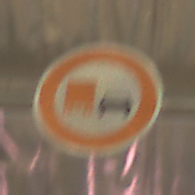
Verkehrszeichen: UeberholverbotKraftfahrzeuge
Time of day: MorningAfternoon
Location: Roofed (Special)
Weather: NotSpecified
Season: NotSpecified
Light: Artificial